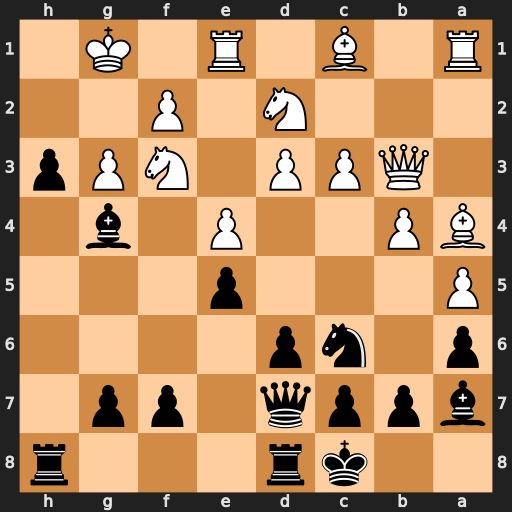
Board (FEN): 2kr3r/bppq1pp1/p1np4/P3p3/BP2P1b1/1QPP1NPp/3N1P2/R1B1R1K1
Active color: b
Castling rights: -
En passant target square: -
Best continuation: Bxf3 Kh2 Bxf2 Nxf3 Qg4